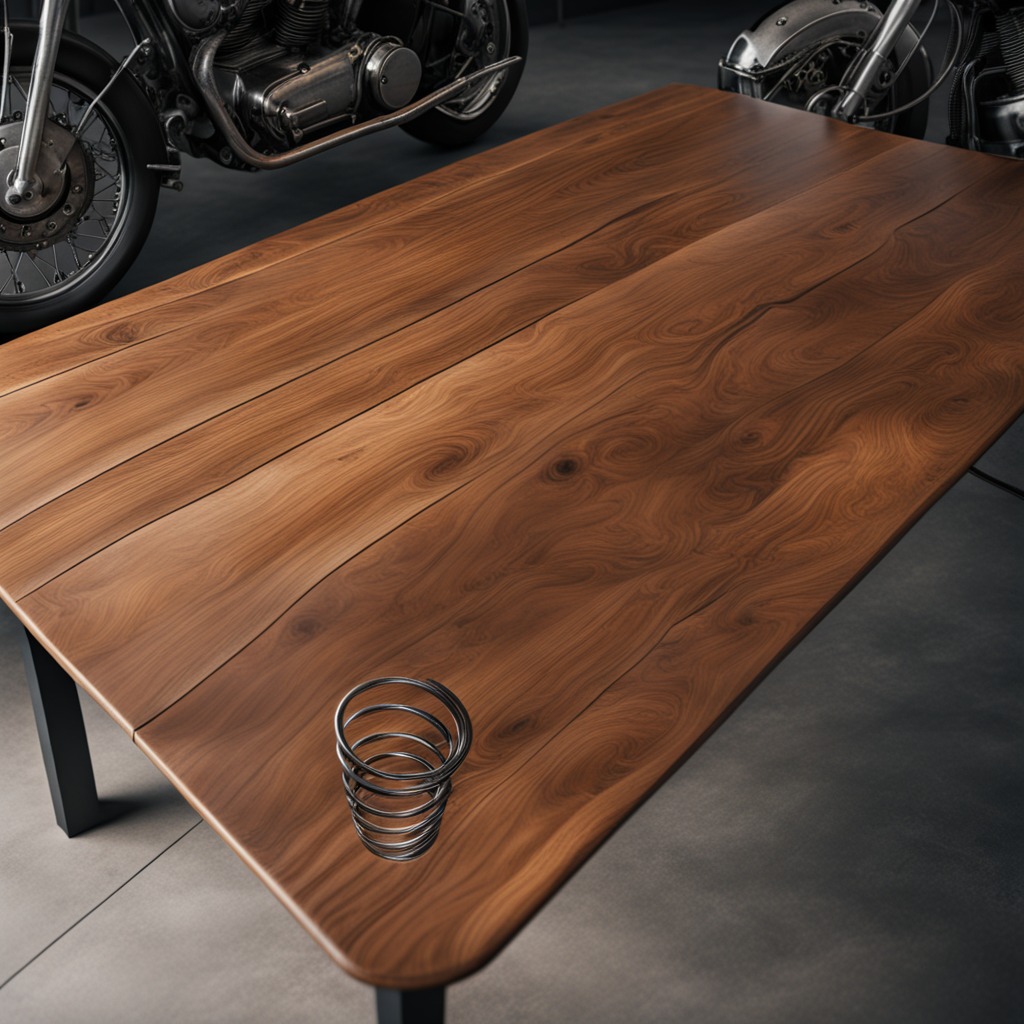
A coiled metal spring is lying on the oil-spilled wooden table in a vintage motorcycle garage.